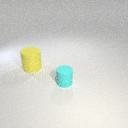
large yellow rubber cylinder to the left of small cyan rubber cylinder